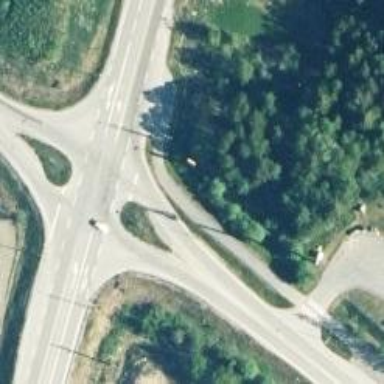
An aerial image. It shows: Road with stop sign.